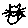
Label: cat